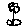
Label: flower